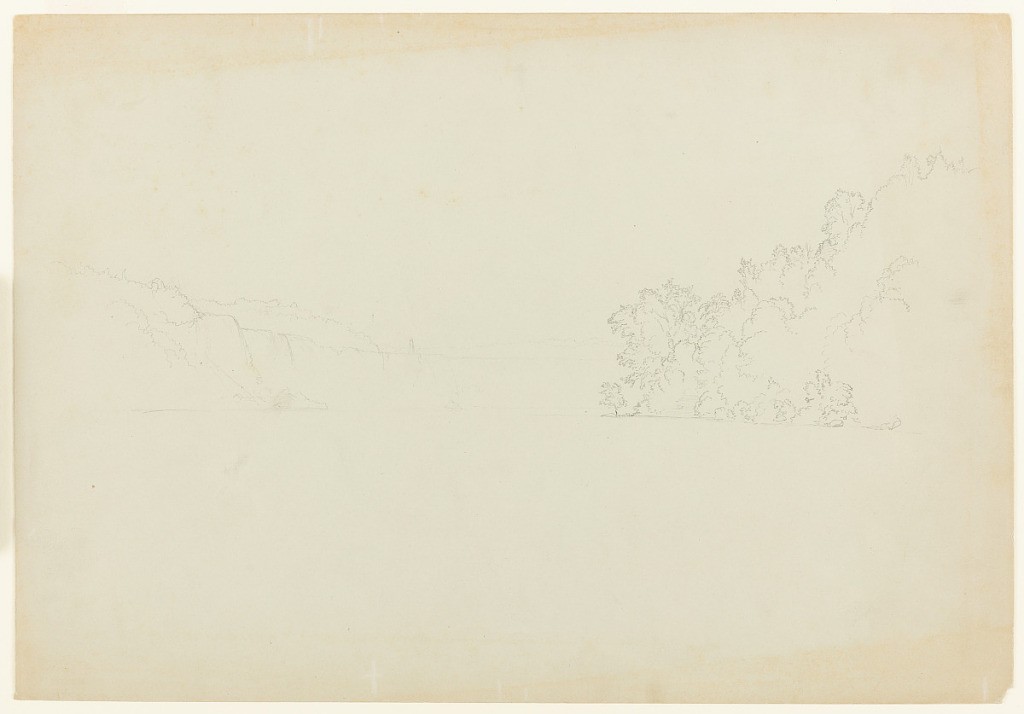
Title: Niagara Falls from the Northeast, New York
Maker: Frederic Edwin Church, American, 1826–1900
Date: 1856
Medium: Graphite on gray-green wove paper
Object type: Drawing
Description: Landscape sketch showing a distant view of Niagara Falls, as seen from northeast, on the surface of the Niagara River. The river's waters extend from the foreground into the background at center. At right, the heavily wooded bank on the Canadian side of the river is shown covered in deciduous trees. In the distance at left, the American Falls are visible beside Goat Island, while at center, Terrapin Tower and Horseshoe Falls are shown.